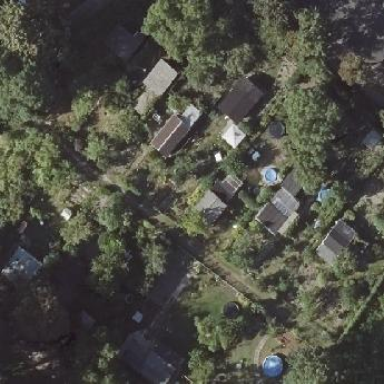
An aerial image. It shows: Allotments area.